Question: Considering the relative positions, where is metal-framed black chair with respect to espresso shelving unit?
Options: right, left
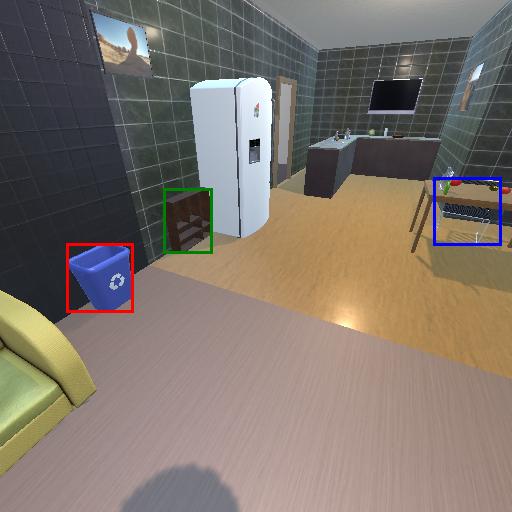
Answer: right